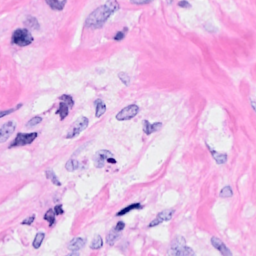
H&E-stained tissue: Breast